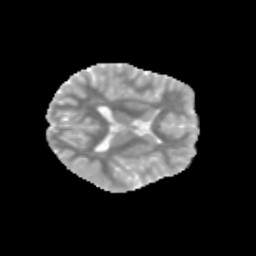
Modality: MD
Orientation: axial
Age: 11
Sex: male
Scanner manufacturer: siemens
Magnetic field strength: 3 T
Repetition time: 3.8 s
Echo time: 0.07 s